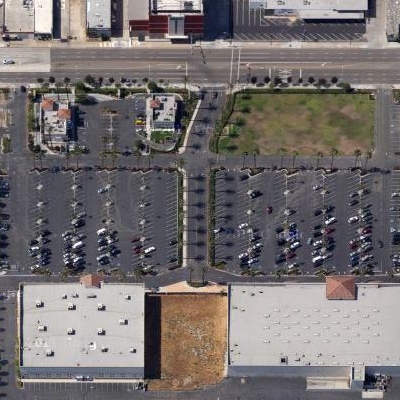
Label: gParking